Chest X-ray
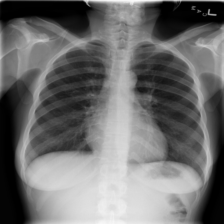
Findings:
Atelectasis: negative
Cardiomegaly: negative
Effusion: negative
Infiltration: positive
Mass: negative
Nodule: negative
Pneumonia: negative
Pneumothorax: negative
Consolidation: negative
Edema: negative
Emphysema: negative
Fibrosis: negative
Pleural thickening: negative
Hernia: negative